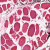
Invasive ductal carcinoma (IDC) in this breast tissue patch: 0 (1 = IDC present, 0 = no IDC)